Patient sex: F
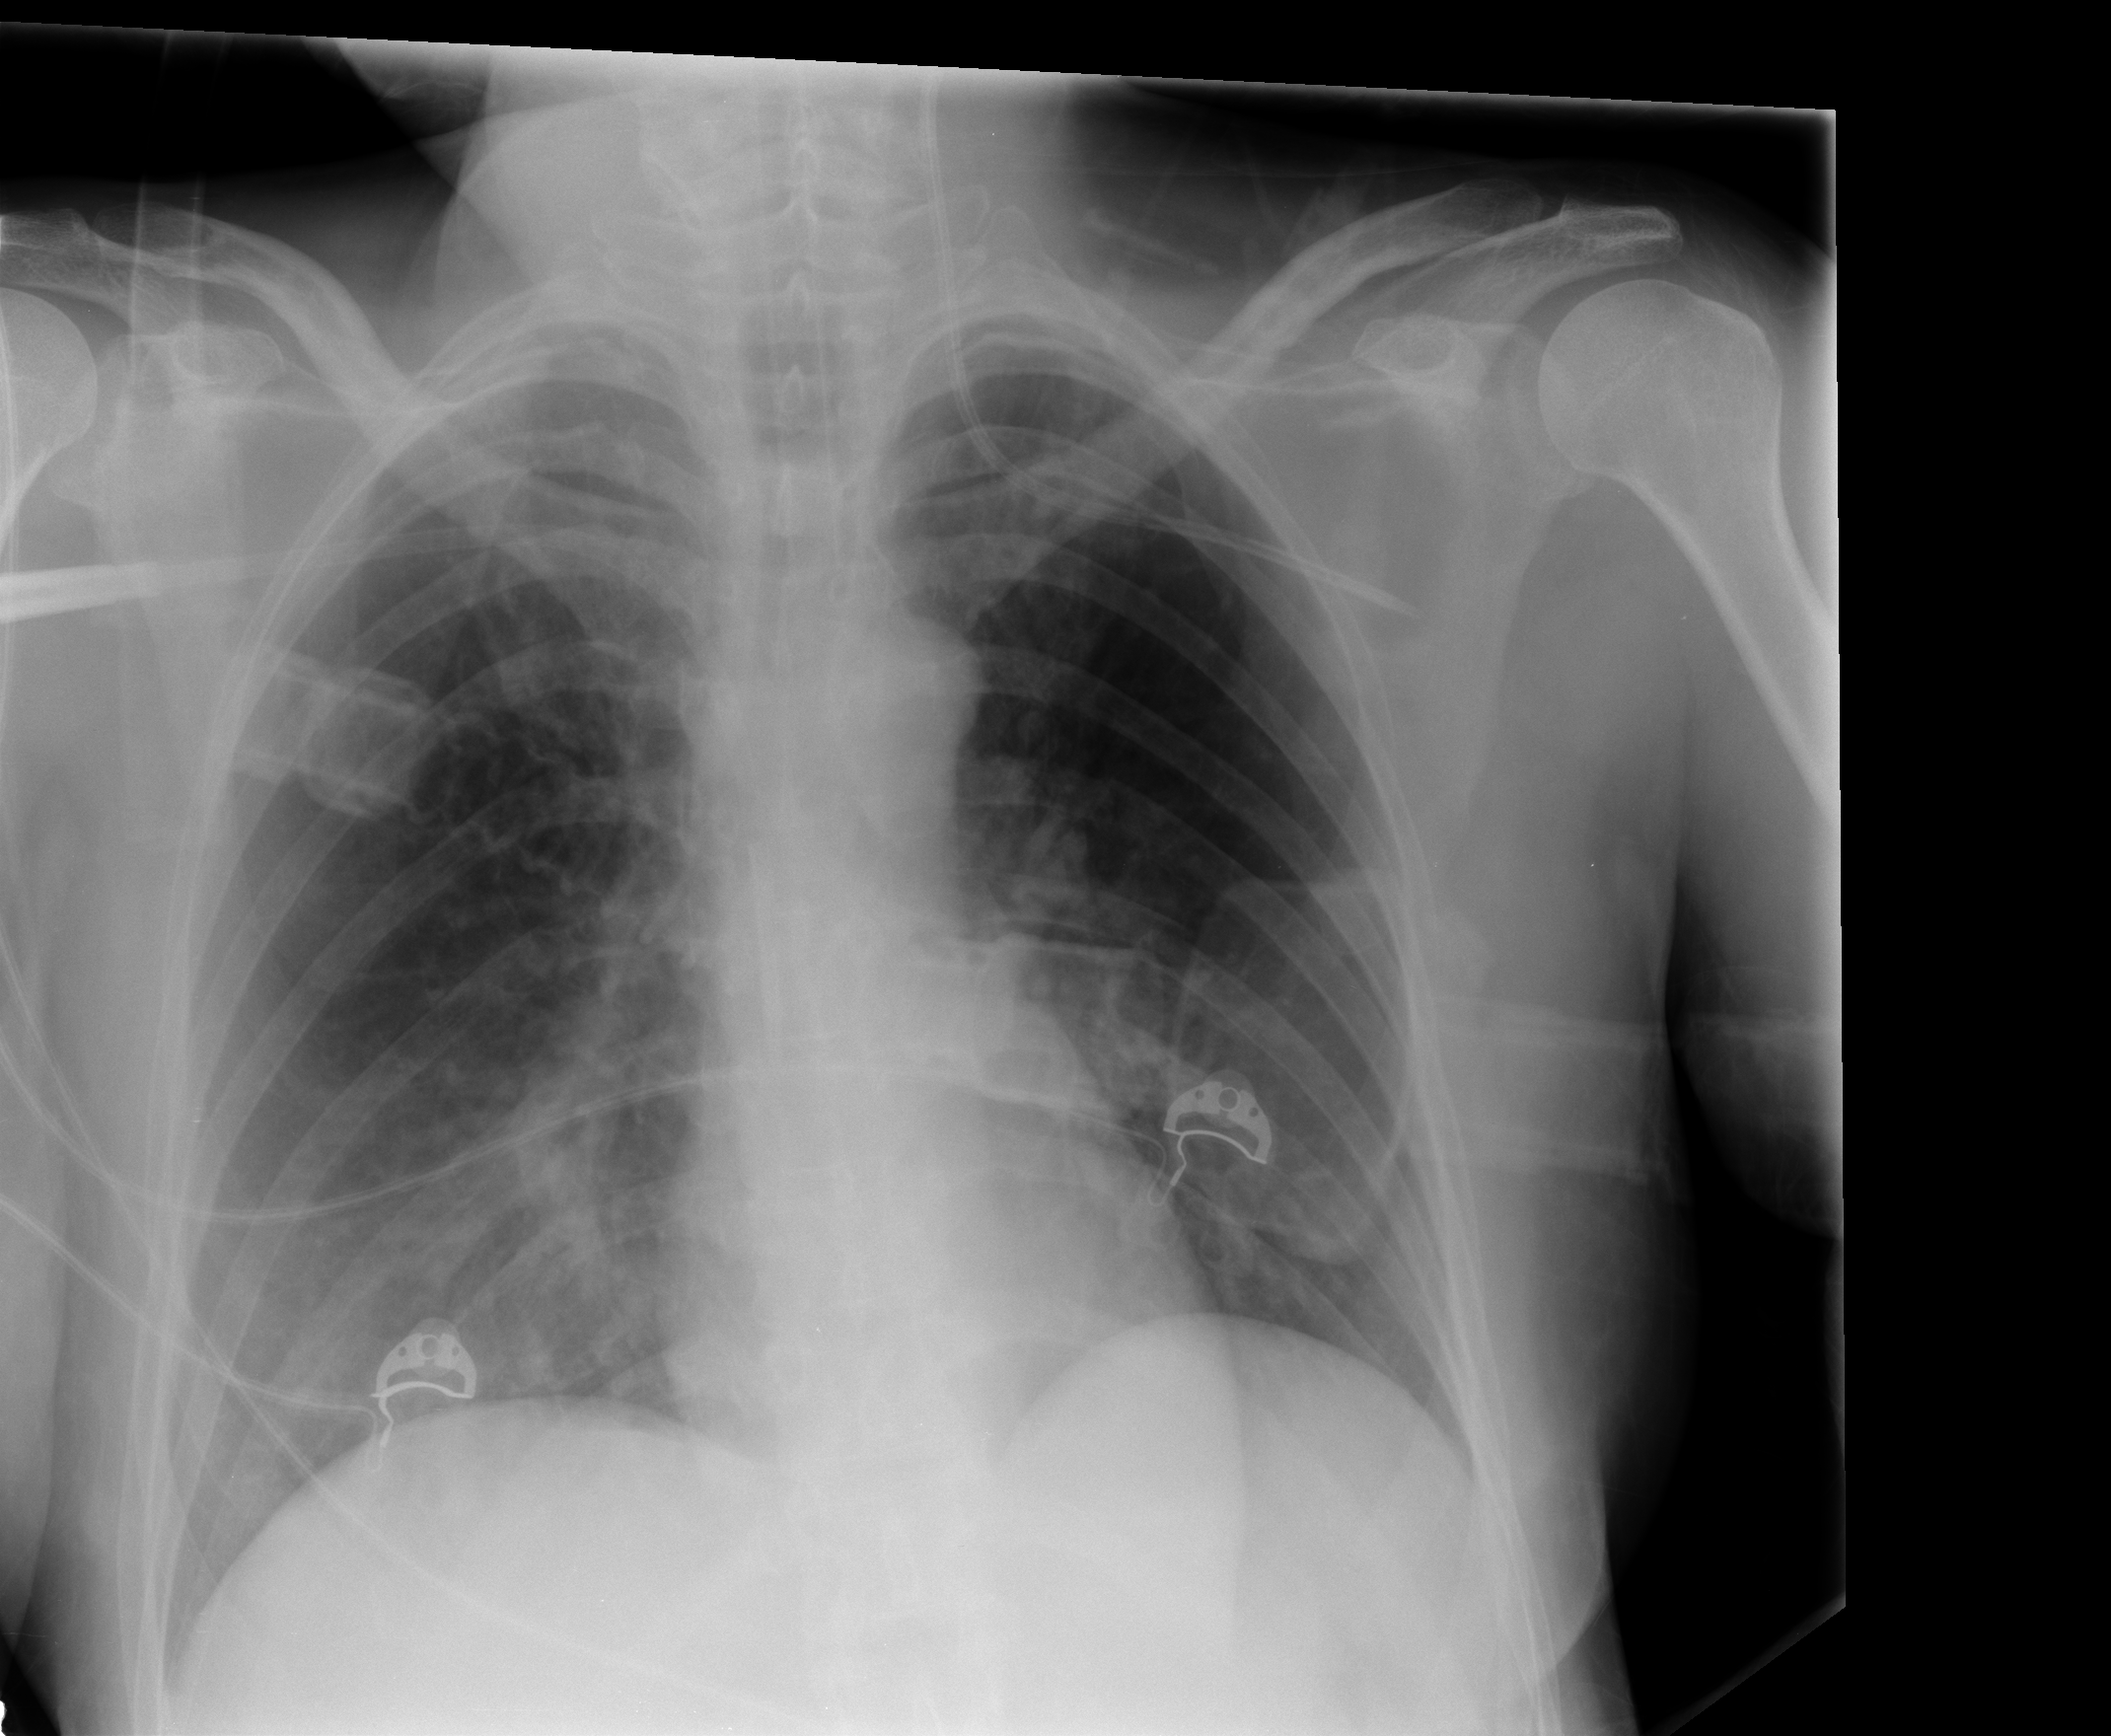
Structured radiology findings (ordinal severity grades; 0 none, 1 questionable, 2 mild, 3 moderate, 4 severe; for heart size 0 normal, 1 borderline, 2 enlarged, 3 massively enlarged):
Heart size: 0
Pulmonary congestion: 0
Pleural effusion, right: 0
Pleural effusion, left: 0
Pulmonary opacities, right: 3
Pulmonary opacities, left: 0
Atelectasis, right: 3
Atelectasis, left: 0